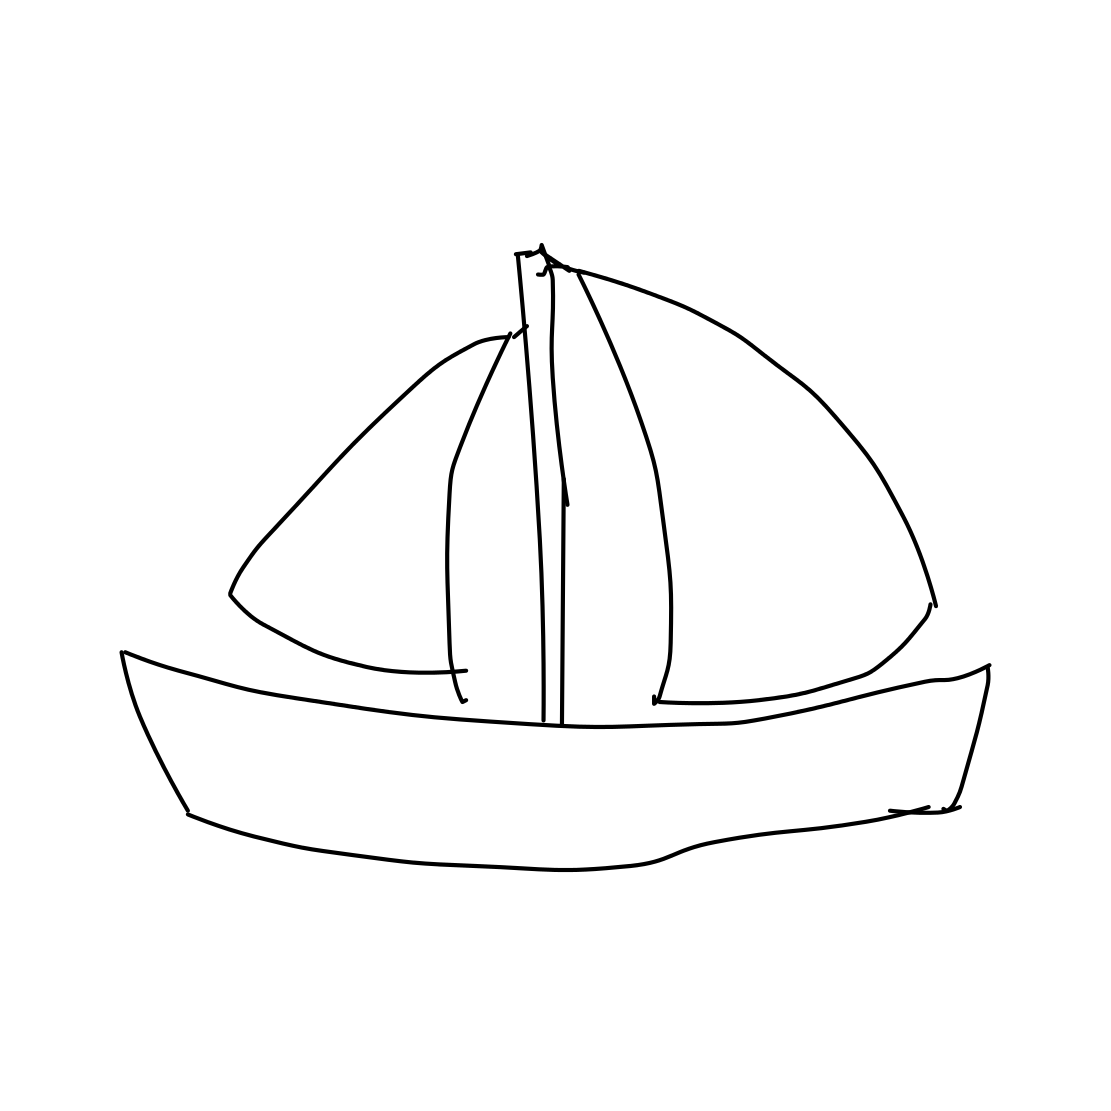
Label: sailboat